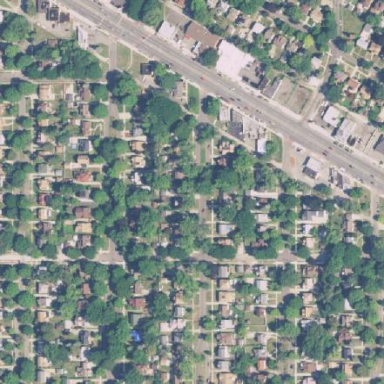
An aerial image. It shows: Residential area composed of single-family homes.